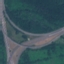
Land use / land cover: Highway